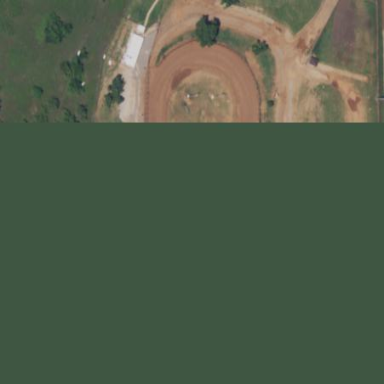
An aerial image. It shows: Dirt raceway for motor sports.